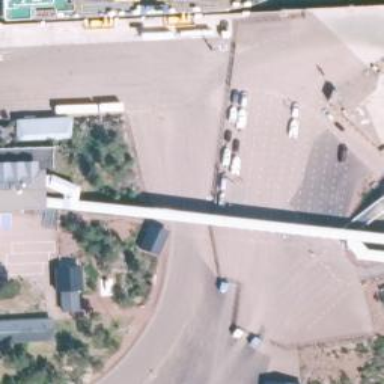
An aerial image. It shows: Border control barrier.